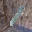
Label: 1